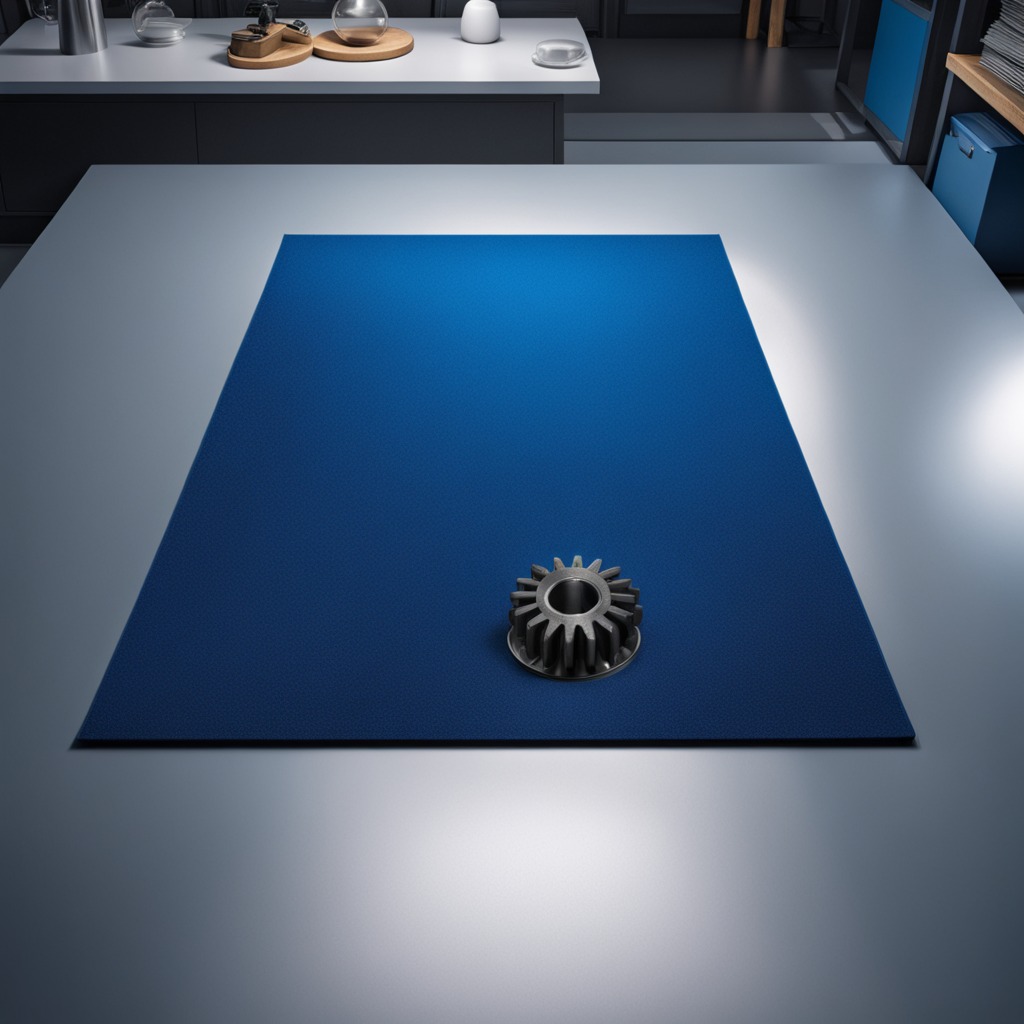
A steel gear with teeth is lying on a clean granite tabletop covered with a blue rubber mat inside a workshop under bright overhead lighting crisp shadows high clarity worn but beneath the mat